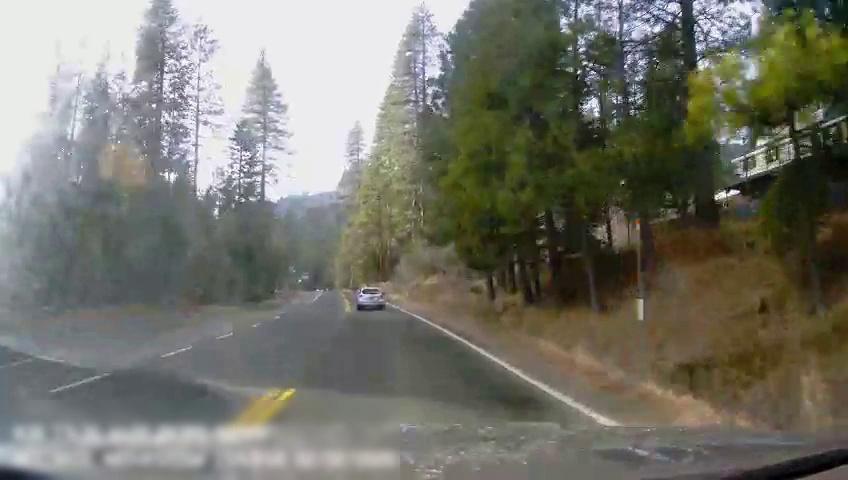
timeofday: Day
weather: Sunny
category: Drivable Space
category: Vehicles | Car
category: Lanes | Opposite Lane
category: Lanes | Current Lane
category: Lanes | Current Lane
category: Lanes | Current Lane